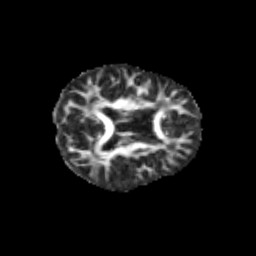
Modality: FA
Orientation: axial
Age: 13
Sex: male
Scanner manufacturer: siemens
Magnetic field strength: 3 T
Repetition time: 3.8 s
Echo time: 0.07 s